Chest X-ray:
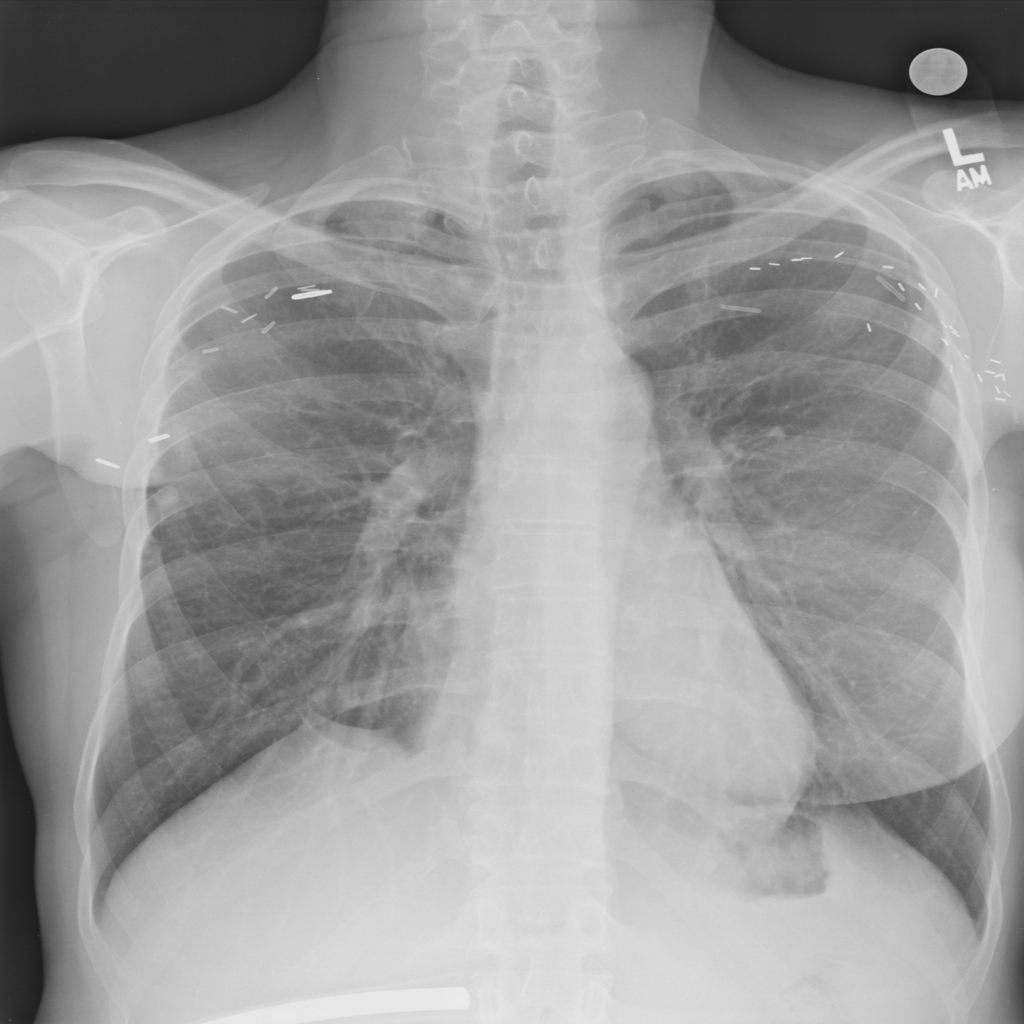
No abnormal finding: yes